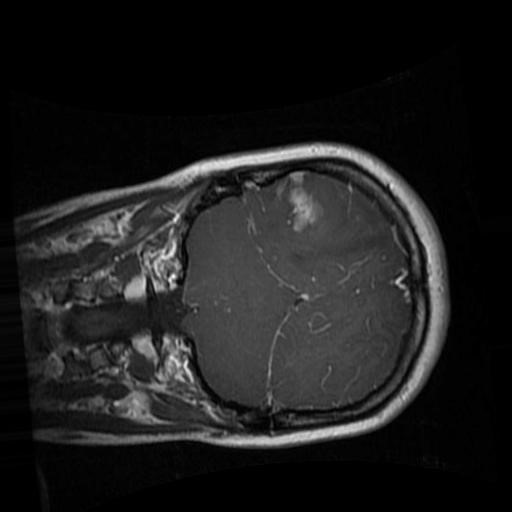
Label: brain_glioma